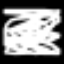
Label: fork